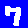
Digit: 7